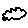
Label: cloud